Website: home-depot
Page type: receipt
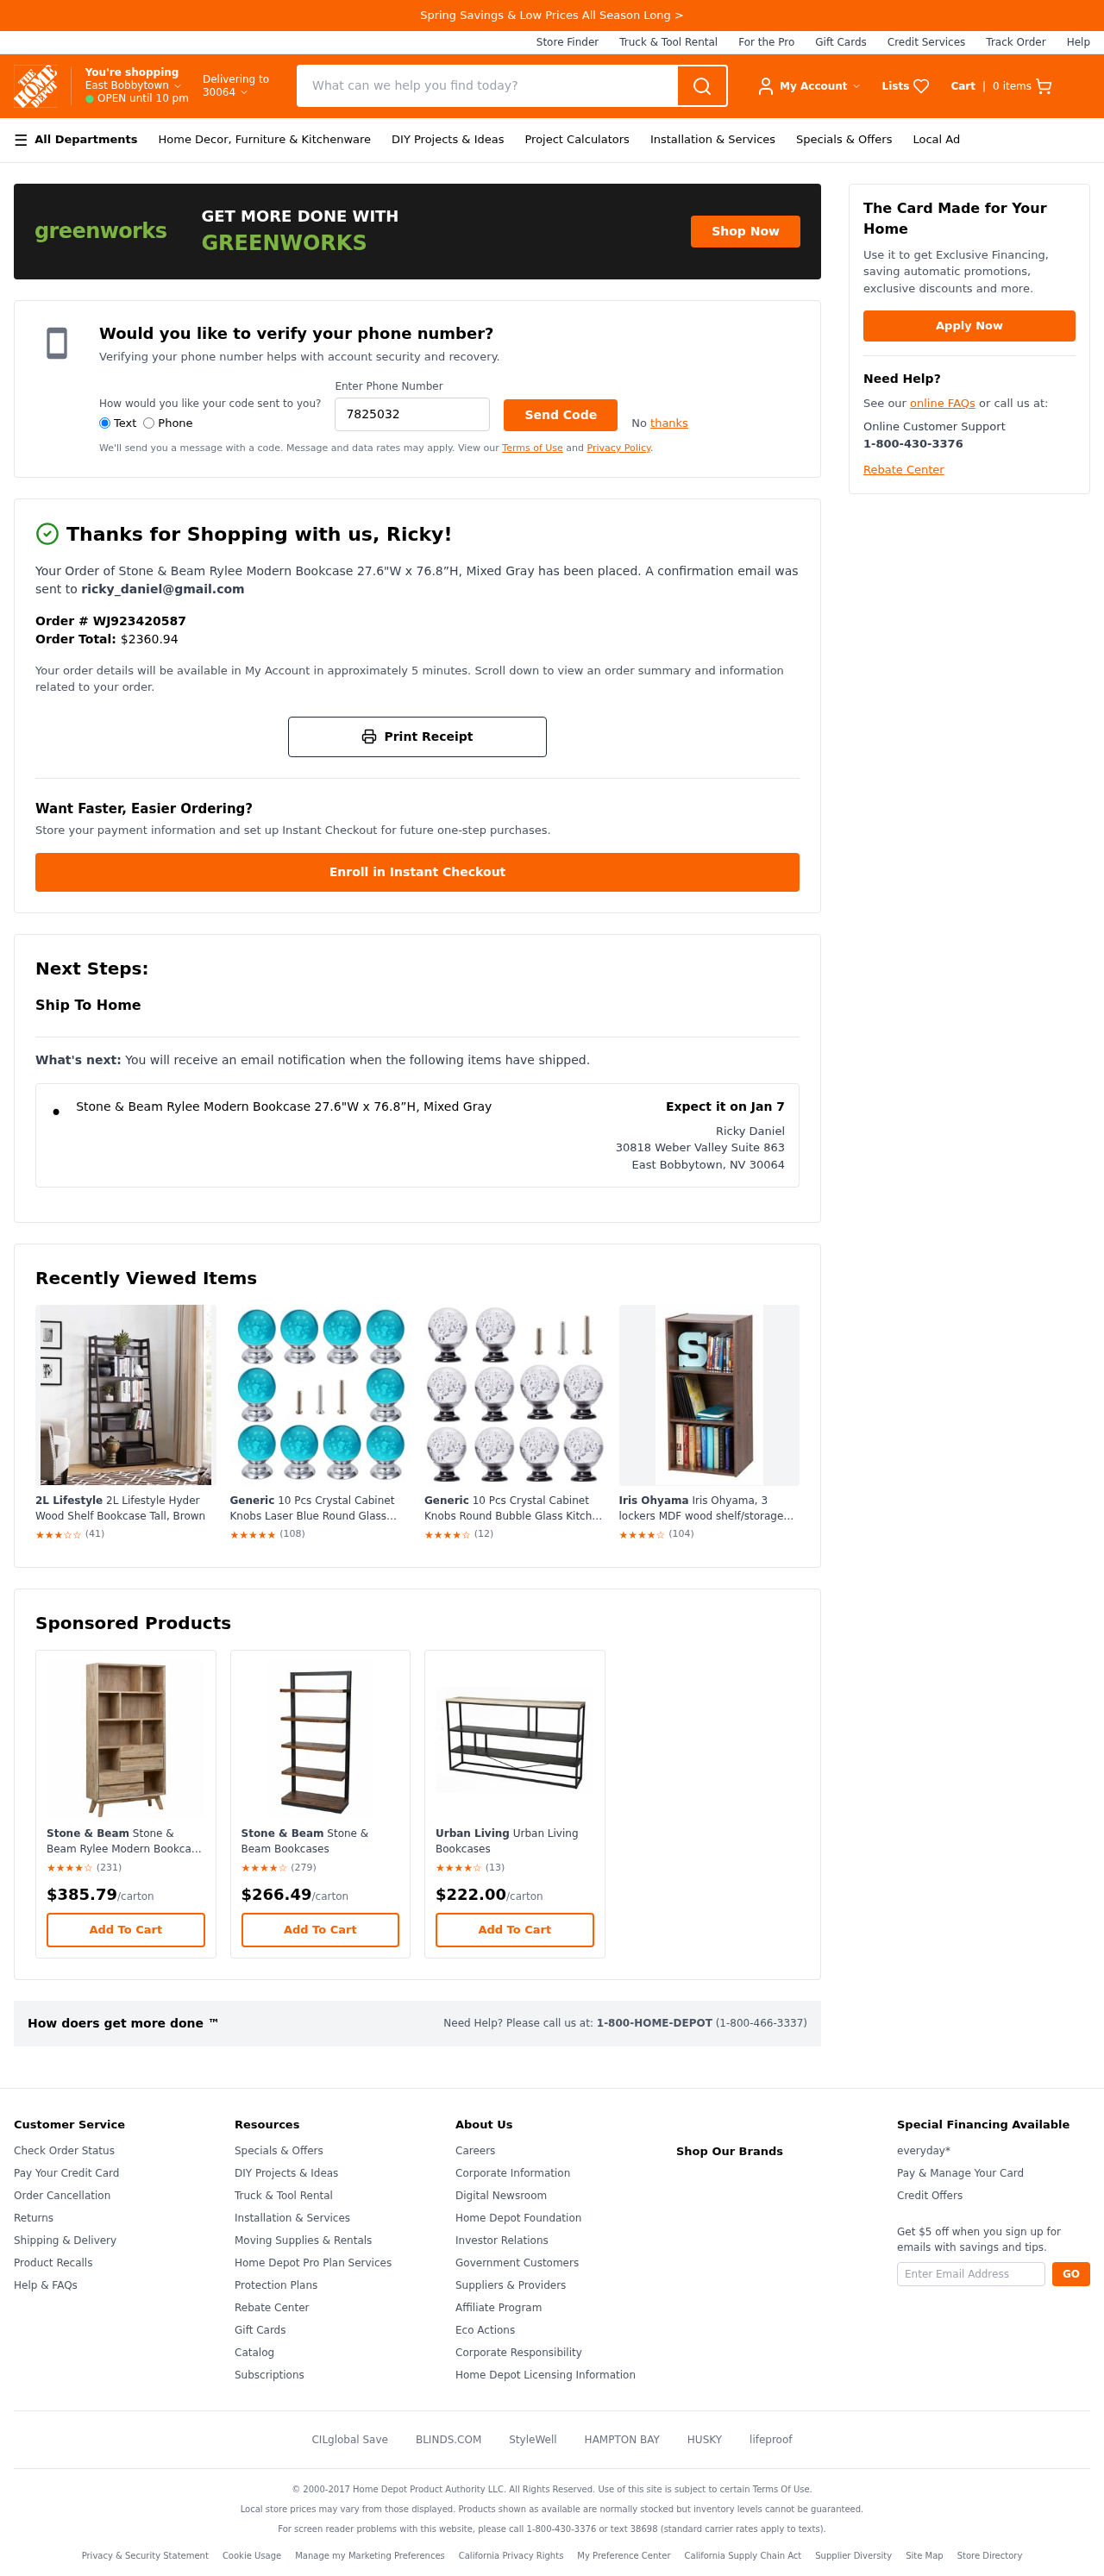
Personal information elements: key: PII_CITY
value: East Bobbytown
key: PII_CITY_STATE_ZIP
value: East Bobbytown, NV 30064
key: PII_EMAIL
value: ricky_daniel@gmail.com
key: PII_FIRSTNAME
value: Ricky
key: PII_FULLNAME
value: Ricky Daniel
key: PII_PHONE
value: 7825032865
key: PII_POSTCODE
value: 30064
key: PII_STREET
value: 30818 Weber Valley Suite 863
Product elements: key: PRODUCT1_NAME
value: Stone & Beam Rylee Modern Bookcase 27.6"W x 76.8”H, Mixed Gray
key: PRODUCT2_NAME
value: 2L Lifestyle 2L Lifestyle Hyder Wood Shelf Bookcase Tall, Brown
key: PRODUCT2_BRAND
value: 2L Lifestyle
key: PRODUCT2_RATING
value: ★★★☆☆
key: PRODUCT2_NUM_RATINGS
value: (41)
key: PRODUCT3_NAME
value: Generic 10 Pcs Crystal Cabinet Knobs Laser Blue Round Glass Kitchen Cupboard Drawer Dresser Bookcase Pull Ha
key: PRODUCT3_BRAND
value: Generic
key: PRODUCT3_RATING
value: ★★★★★
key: PRODUCT3_NUM_RATINGS
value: (108)
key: PRODUCT4_NAME
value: Generic 10 Pcs Crystal Cabinet Knobs Round Bubble Glass Kitchen Cupboard Drawer Dresser Bookcase Pull Handle
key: PRODUCT4_BRAND
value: Generic
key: PRODUCT4_RATING
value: ★★★★☆
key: PRODUCT4_NUM_RATINGS
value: (12)
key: PRODUCT5_NAME
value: Iris Ohyama Iris Ohyama, 3 lockers MDF wood shelf/storage furniture/Cube Bookcase CX-3, brown, 41.5 x 29 x 88 cm
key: PRODUCT5_BRAND
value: Iris Ohyama
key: PRODUCT5_RATING
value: ★★★★☆
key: PRODUCT5_NUM_RATINGS
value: (104)
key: PRODUCT6_NAME
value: Stone & Beam Stone & Beam Rylee Modern Bookcase 39.4"Wx76.8”H, Mixed Gray
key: PRODUCT6_BRAND
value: Stone & Beam
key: PRODUCT6_RATING
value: ★★★★☆
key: PRODUCT6_NUM_RATINGS
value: (231)
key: PRODUCT6_PRICE
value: $385.79
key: PRODUCT7_NAME
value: Stone & Beam Stone & Beam Bookcases
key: PRODUCT7_BRAND
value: Stone & Beam
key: PRODUCT7_RATING
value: ★★★★☆
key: PRODUCT7_NUM_RATINGS
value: (279)
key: PRODUCT7_PRICE
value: $266.49
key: PRODUCT8_NAME
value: Urban Living Urban Living Bookcases
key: PRODUCT8_BRAND
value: Urban Living
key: PRODUCT8_RATING
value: ★★★★☆
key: PRODUCT8_NUM_RATINGS
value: (13)
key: PRODUCT8_PRICE
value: $222.00
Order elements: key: ORDER_NUM_ITEMS
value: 0
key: ORDER_ID
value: WJ923420587
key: ORDER_TOTAL
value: $2360.94
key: ORDER_DELIVERY_DATE
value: Expect it on Jan 7